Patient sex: M
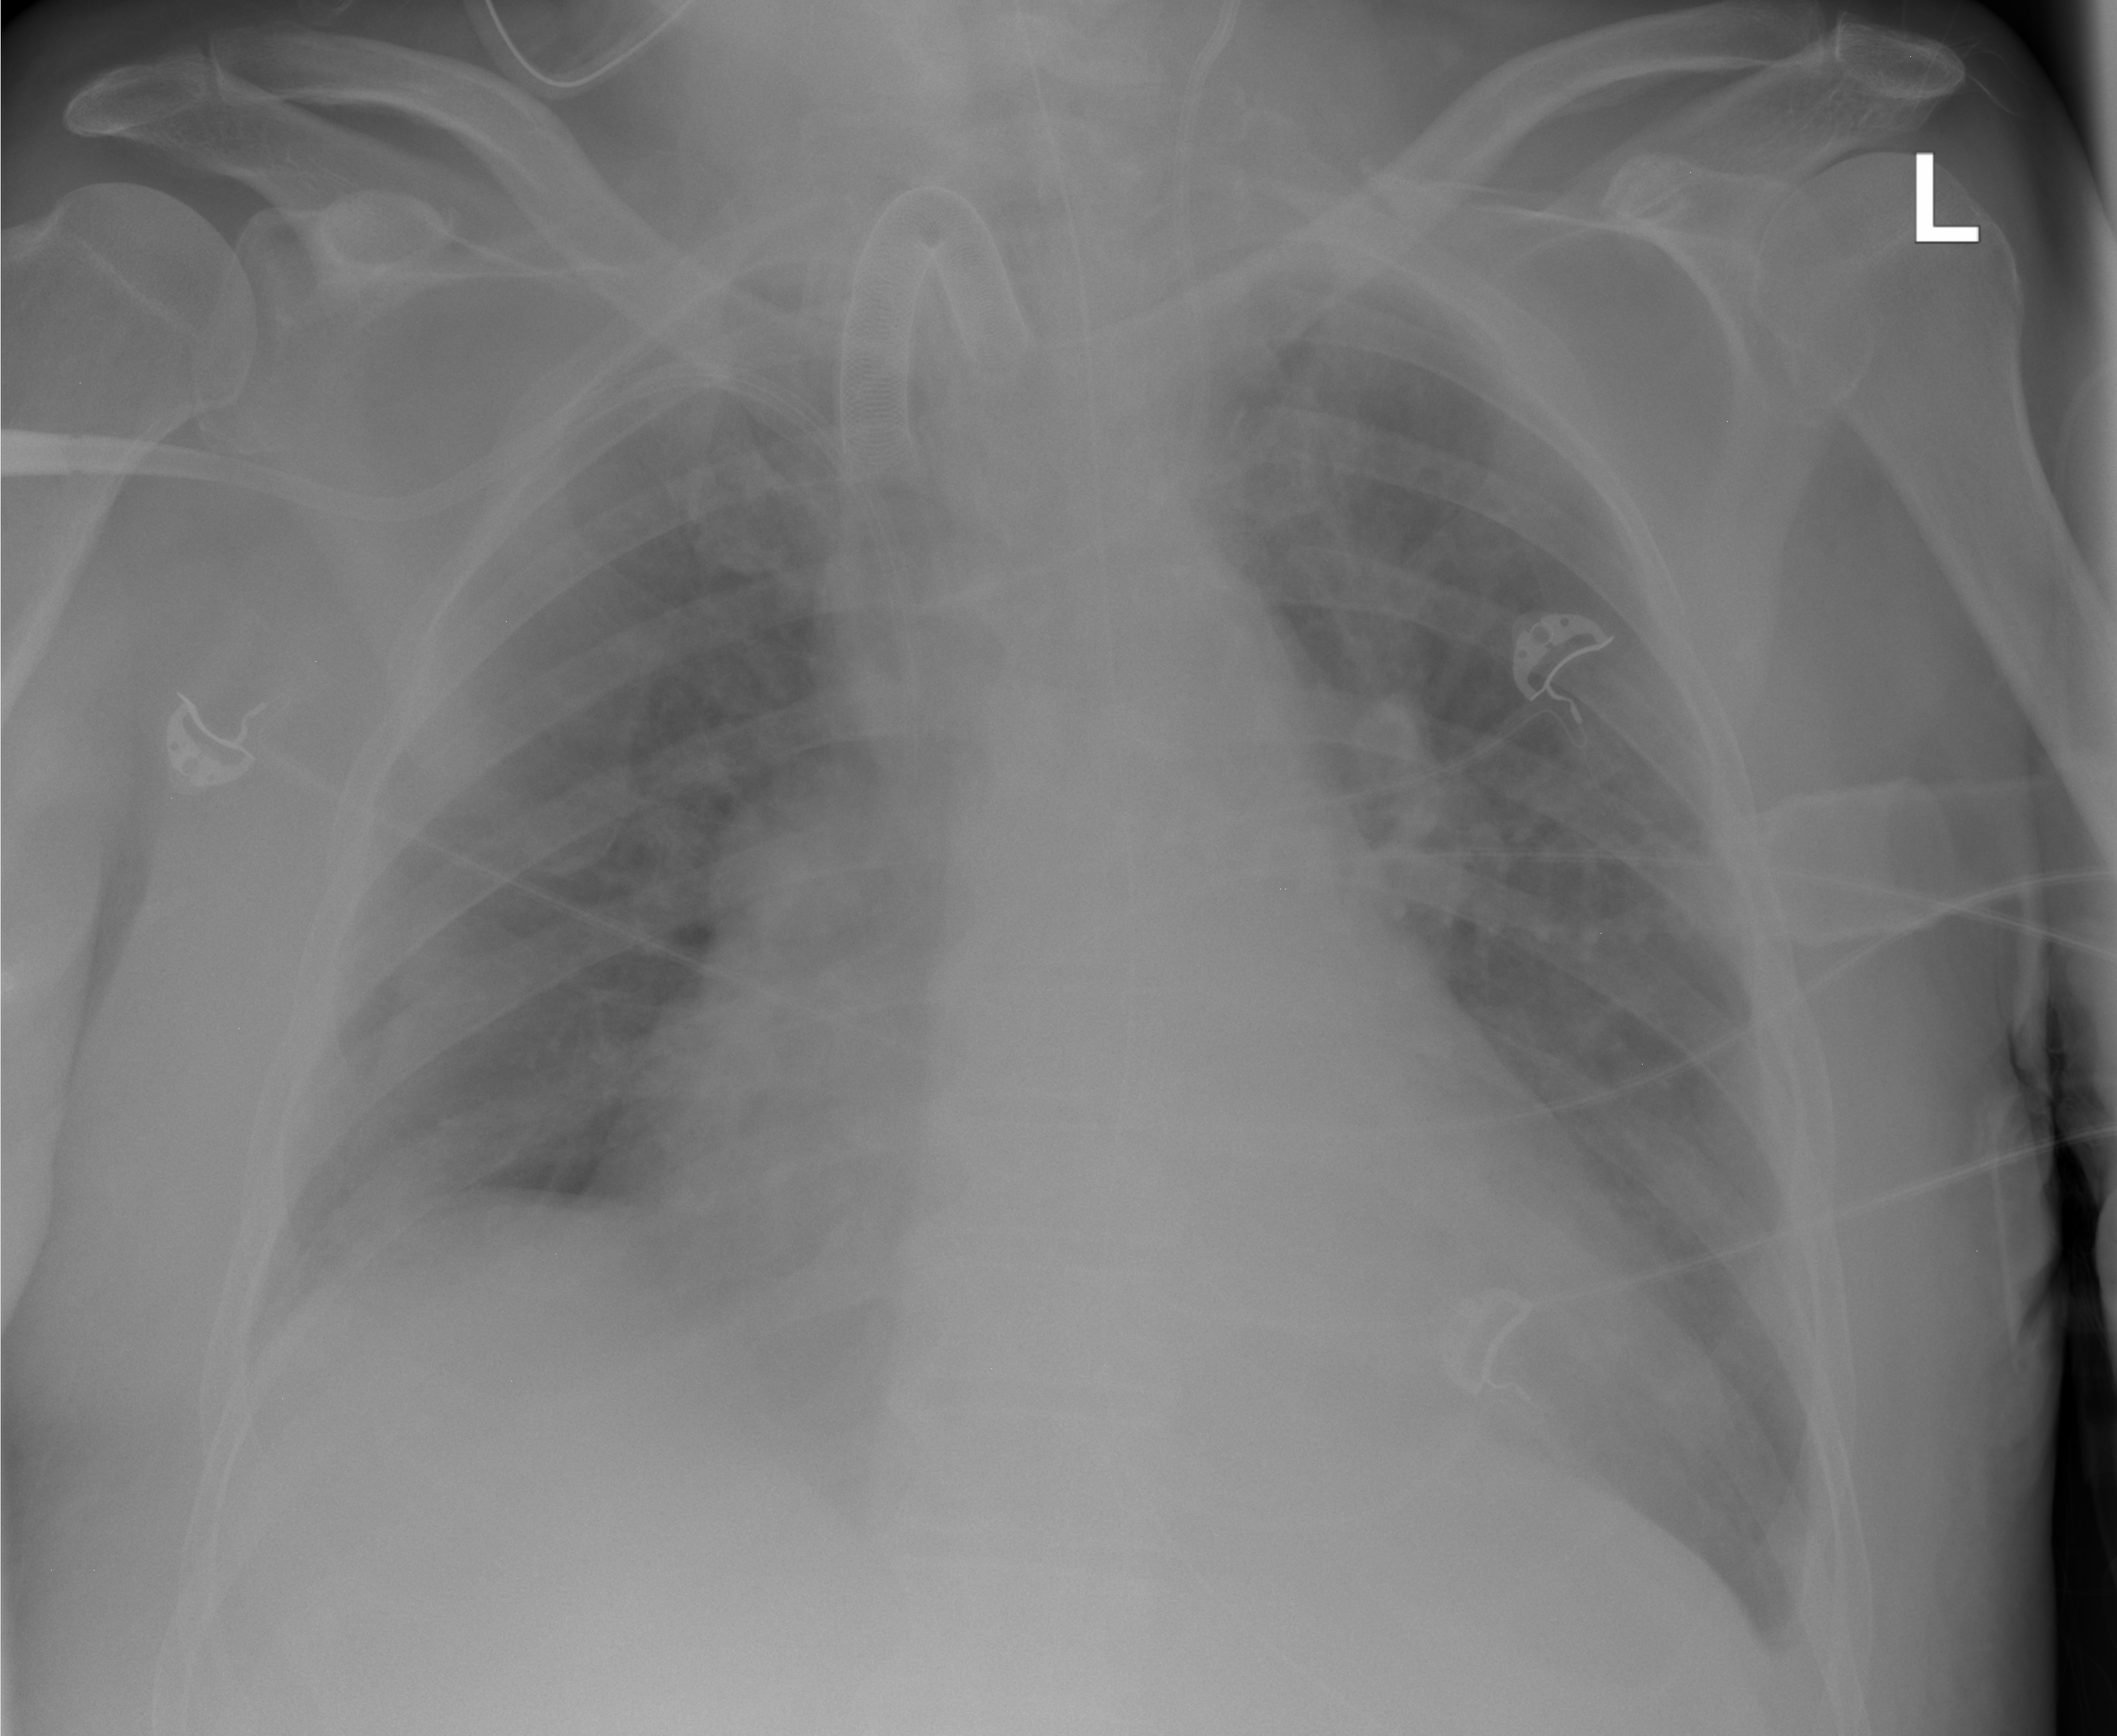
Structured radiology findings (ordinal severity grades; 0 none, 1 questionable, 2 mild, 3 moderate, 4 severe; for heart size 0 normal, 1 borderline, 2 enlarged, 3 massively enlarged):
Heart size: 3
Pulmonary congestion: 2
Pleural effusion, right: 1
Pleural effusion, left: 1
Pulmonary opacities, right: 0
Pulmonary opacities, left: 0
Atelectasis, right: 0
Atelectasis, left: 0